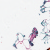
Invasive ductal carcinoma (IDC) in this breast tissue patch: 0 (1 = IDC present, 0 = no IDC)